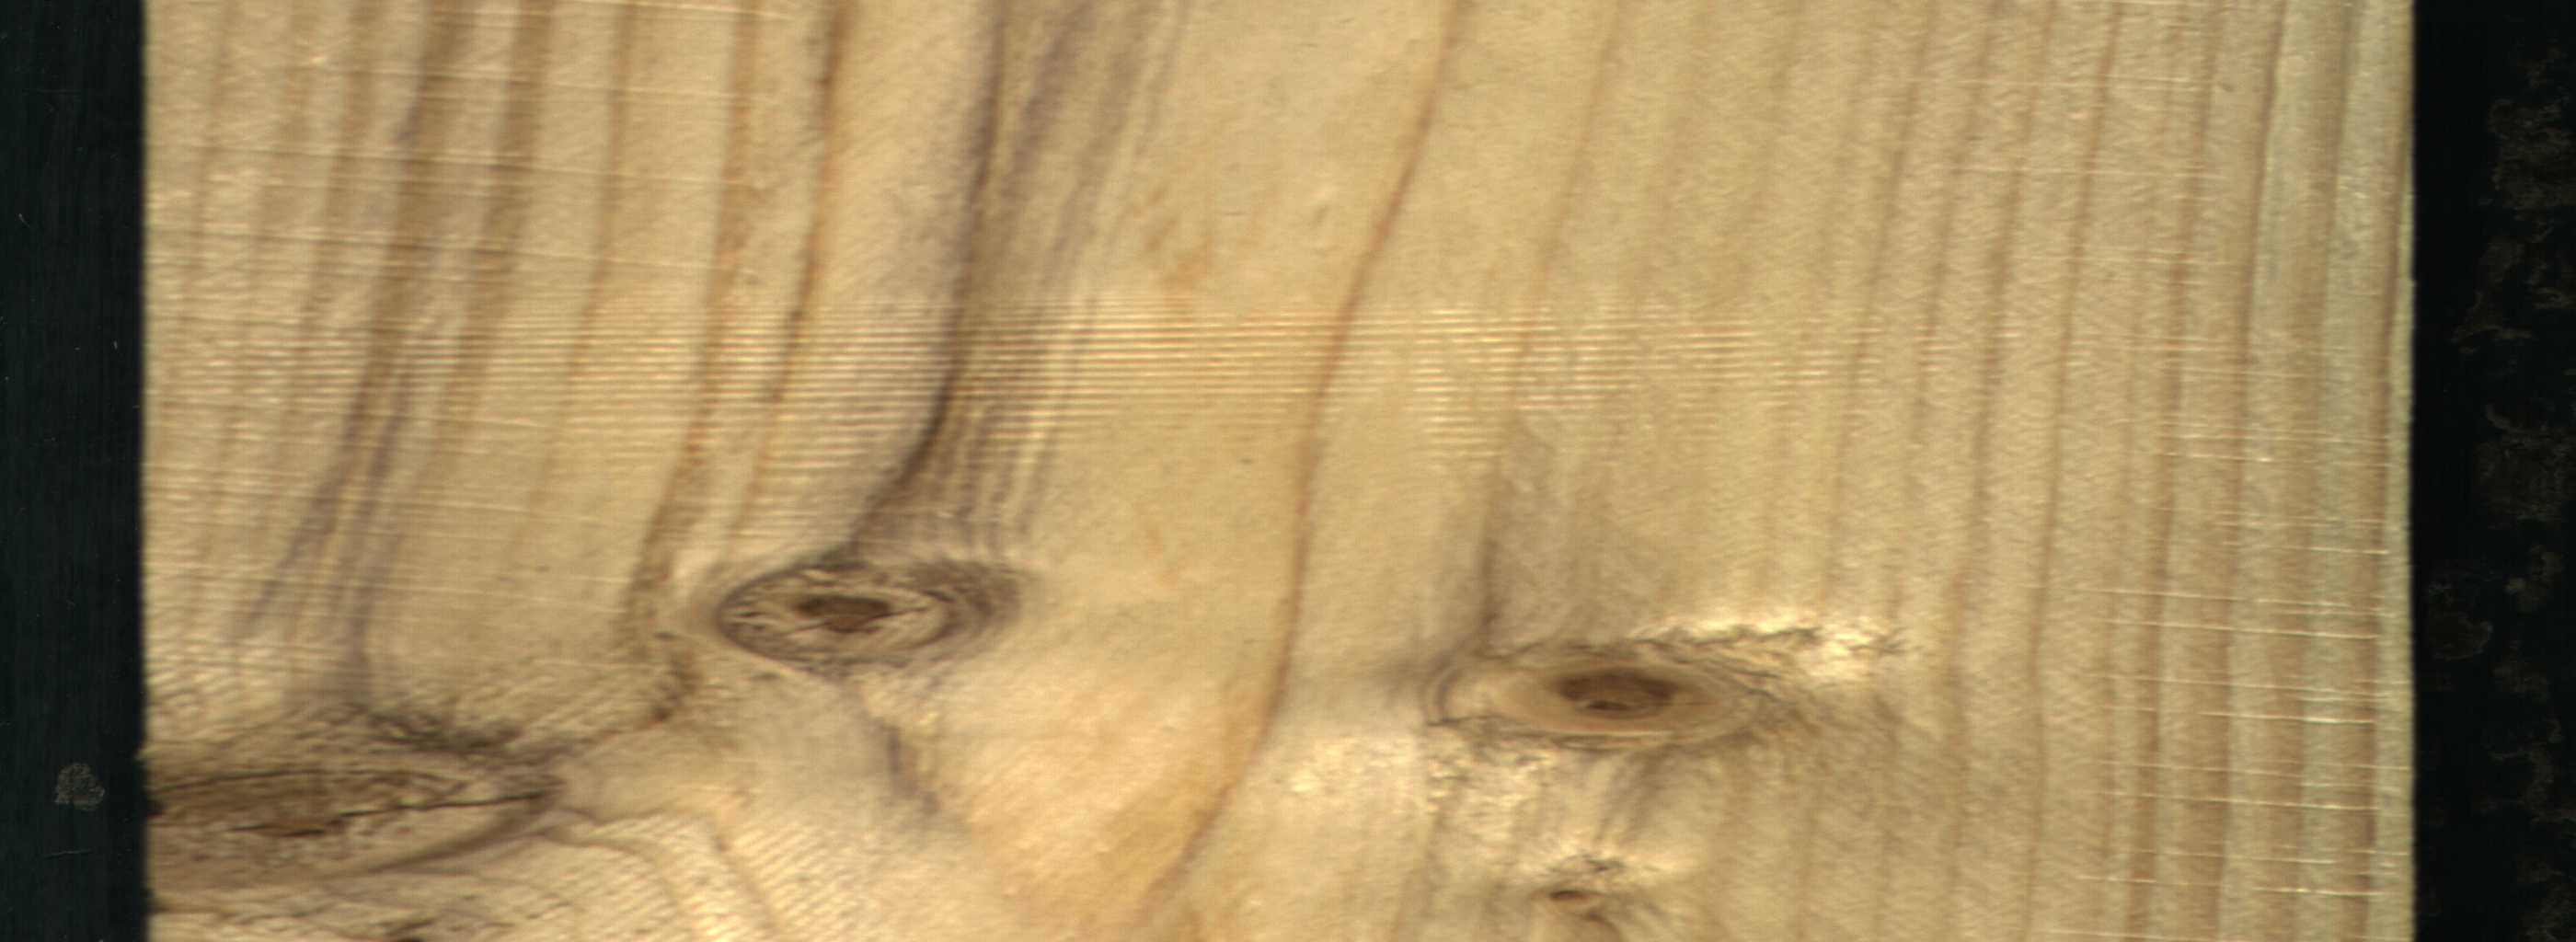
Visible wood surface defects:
knot_with_crack
knot_with_crack
Live_Knot
Live_Knot